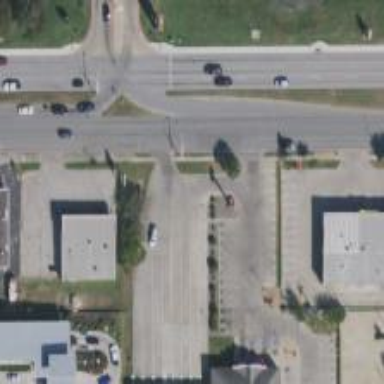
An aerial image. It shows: Secondary road with separate sidewalks.